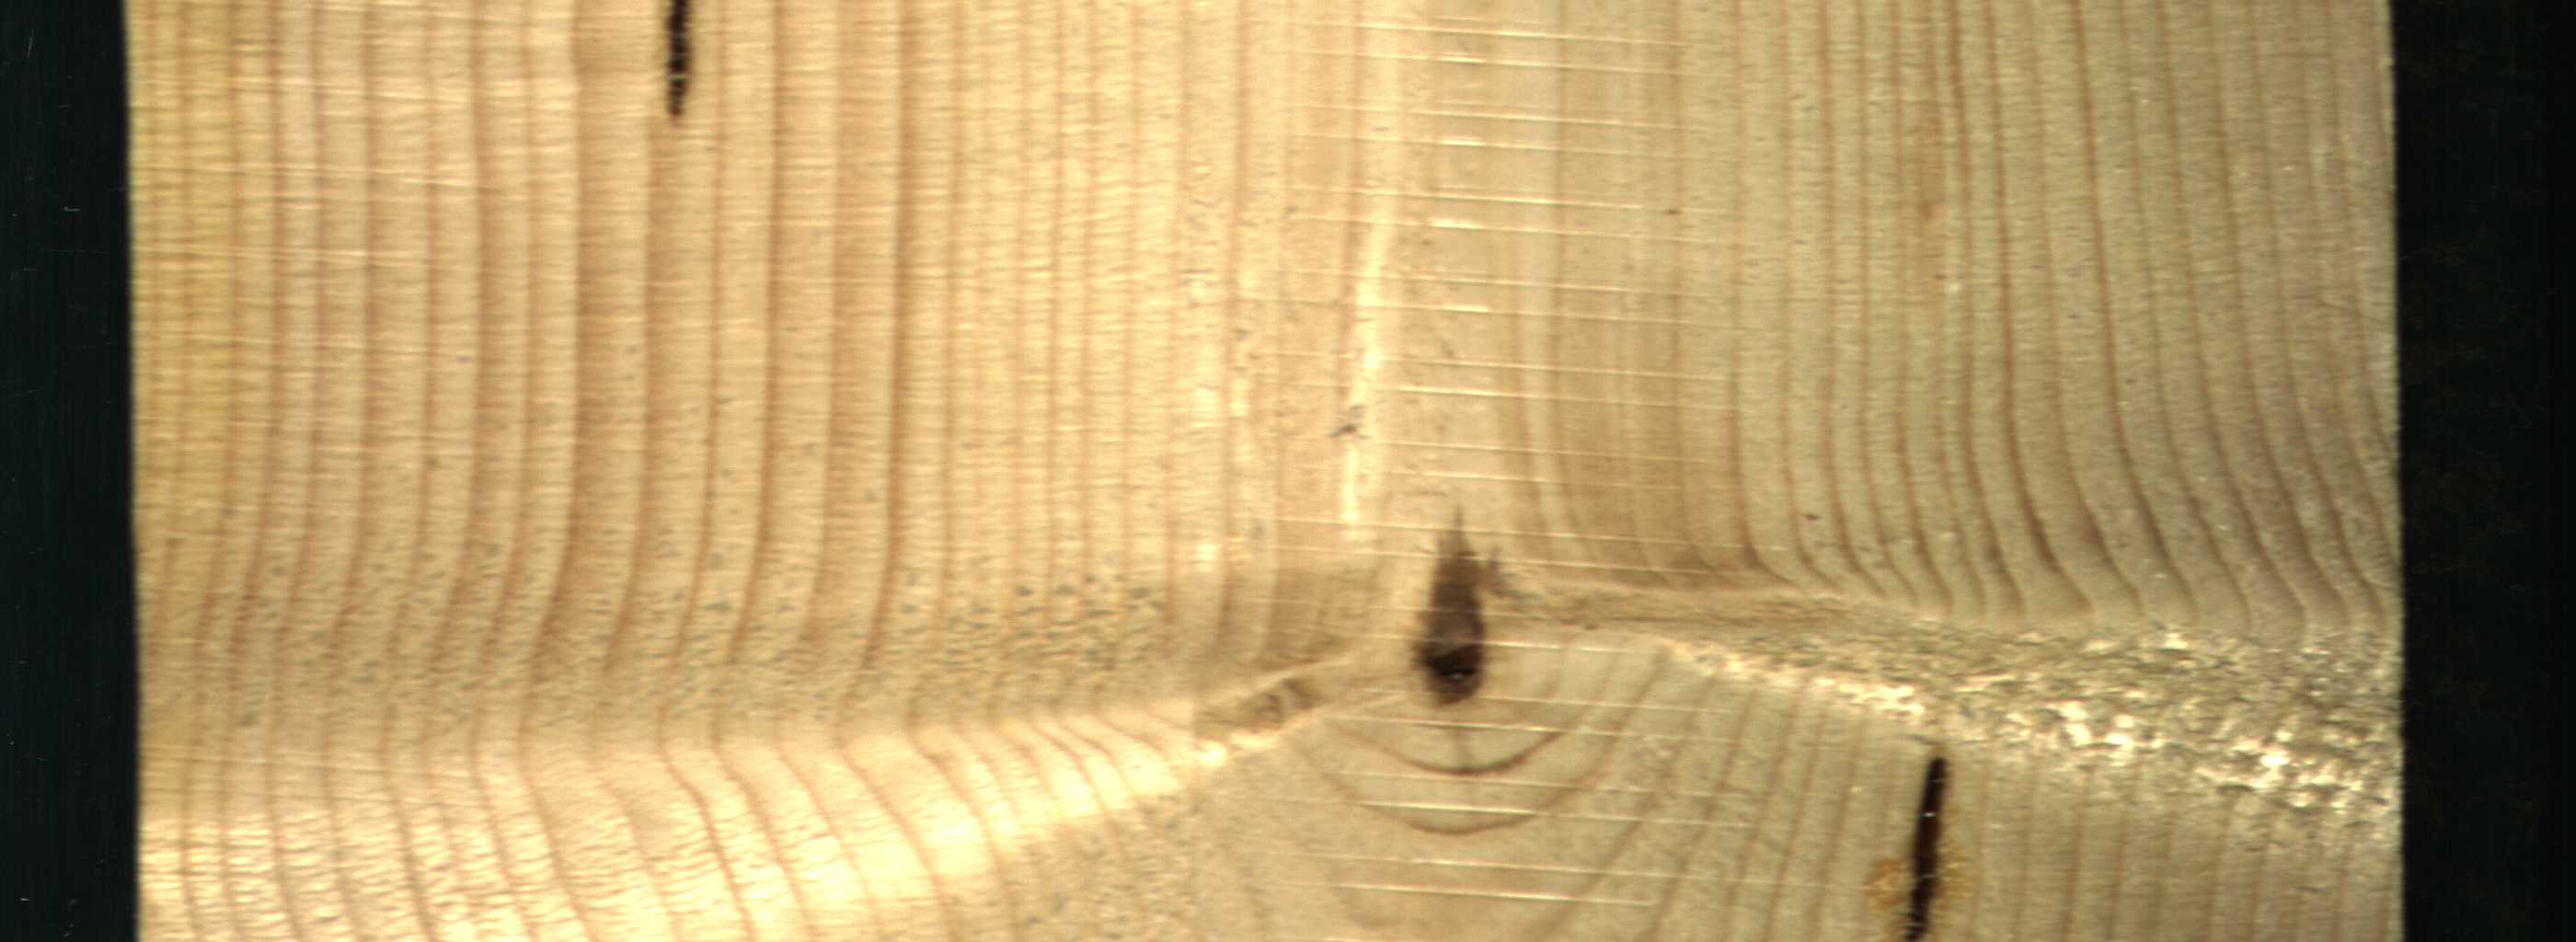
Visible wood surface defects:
Marrow
resin
resin